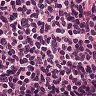
Metastatic tissue present: no